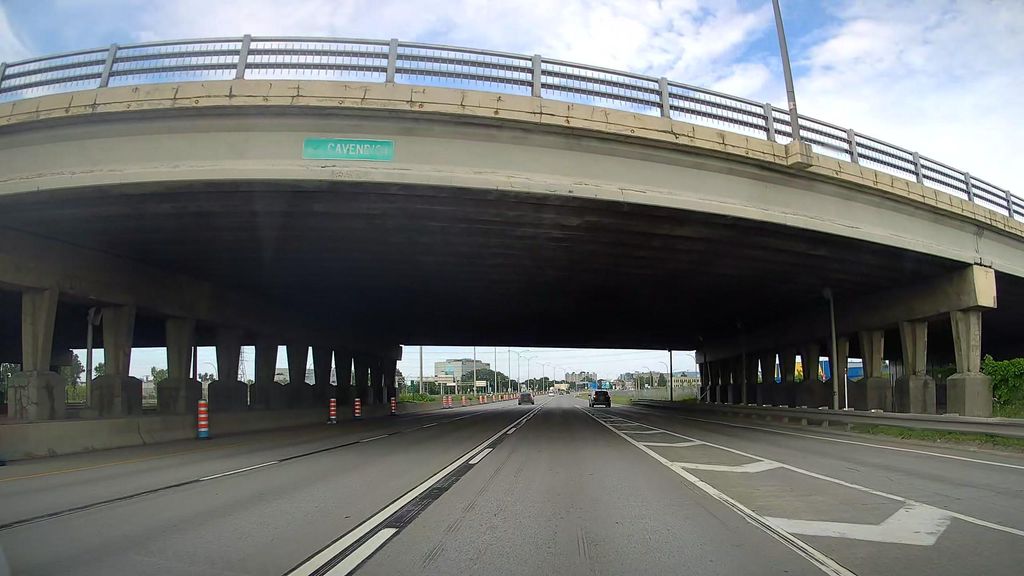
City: montreal